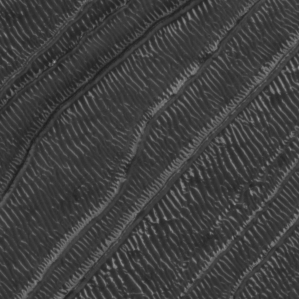
Label: frost